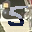
Label: 5